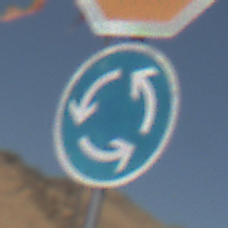
Verkehrszeichen: Kreisverkehr
Zusatzzeichen oben: Stop
Umgebung: Outdoor, Nature
Tageszeit: Midday
Wetter: Clear
Licht: Natural
Jahreszeit: NotSpecified
Kontrast: HighContrast